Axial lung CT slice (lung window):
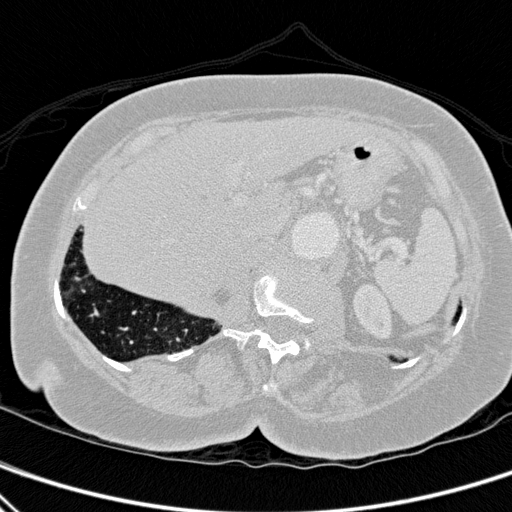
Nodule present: no